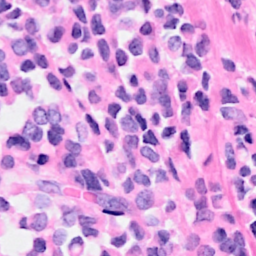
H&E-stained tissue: Breast